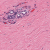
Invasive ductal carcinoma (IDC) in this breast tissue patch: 0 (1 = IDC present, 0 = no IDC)